Interaction volume radius: 5 \u00c5
Interaction volume height: 30 \u00c5
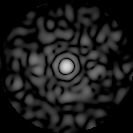
Disorder parameter: 0.8294